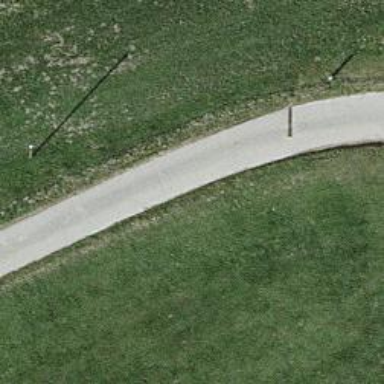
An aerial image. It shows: Track with grade 1 quality.